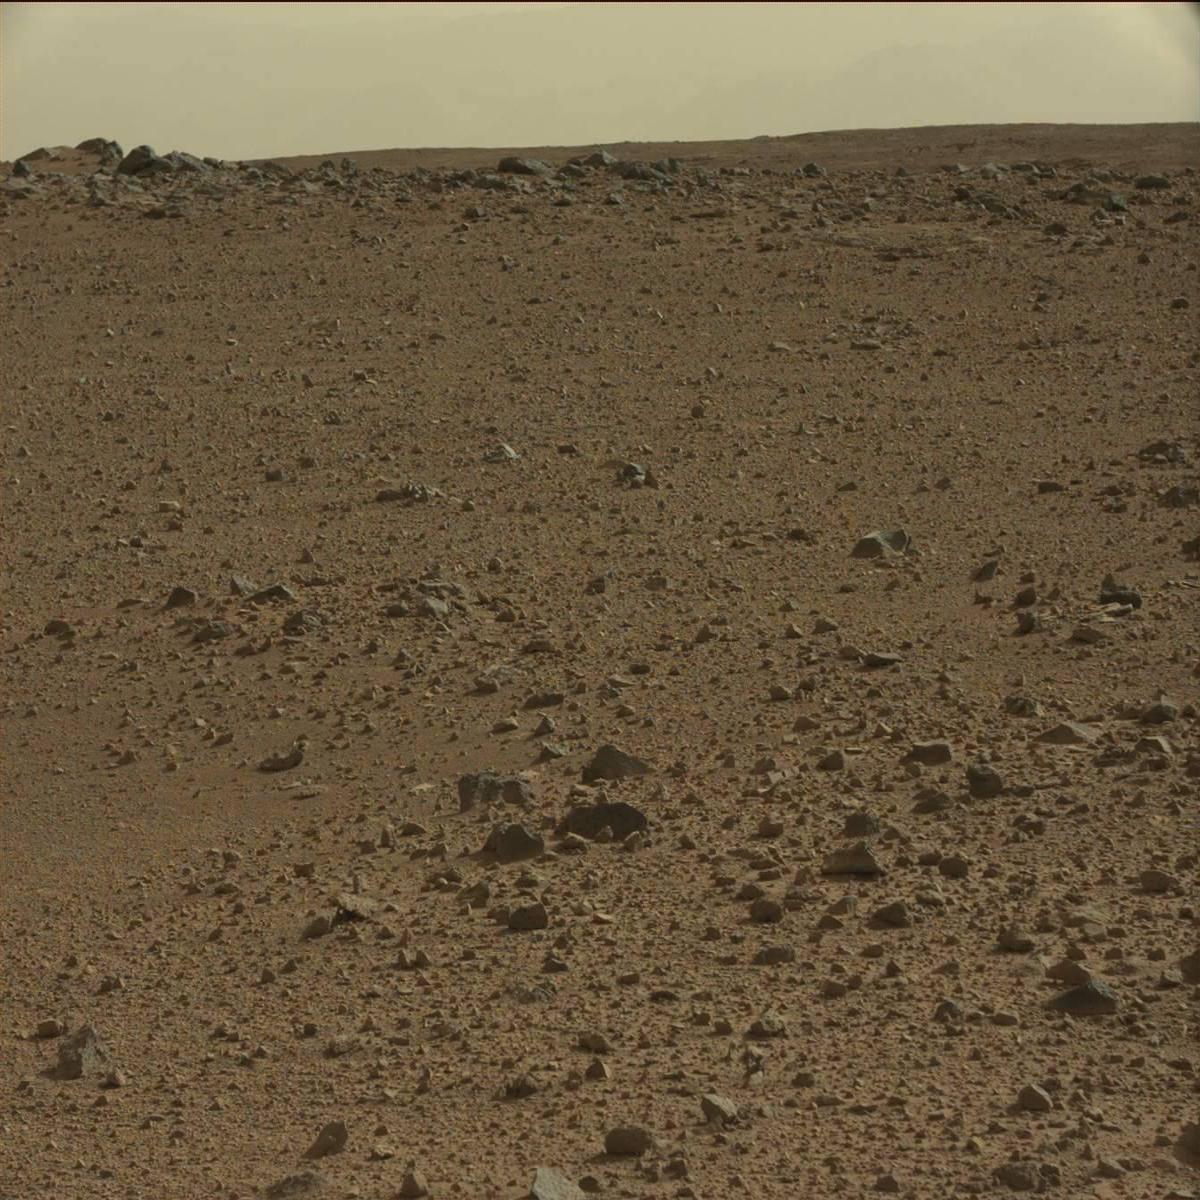
Terrain classes present: Bedrock, Ridge, Rock, Sand / Soil, Sky